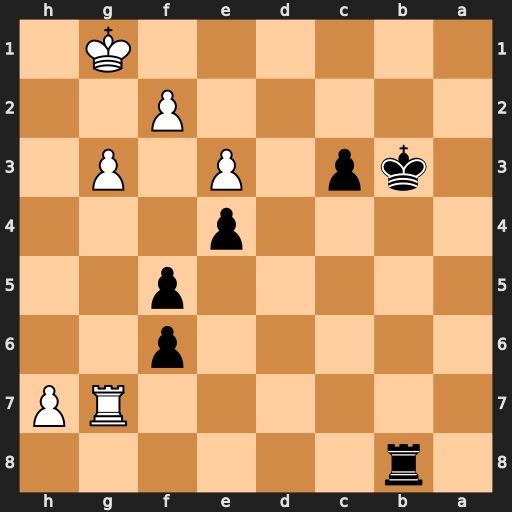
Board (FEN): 1r6/6RP/5p2/5p2/4p3/1kp1P1P1/5P2/6K1
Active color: b
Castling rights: -
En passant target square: -
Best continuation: c2 Rg8 c1=Q+ Kg2 Qc8 h8=Q Qxg8